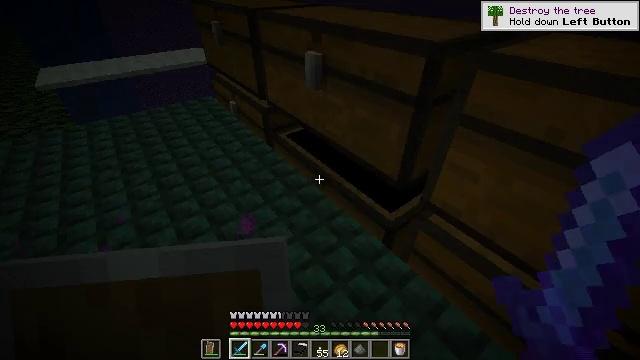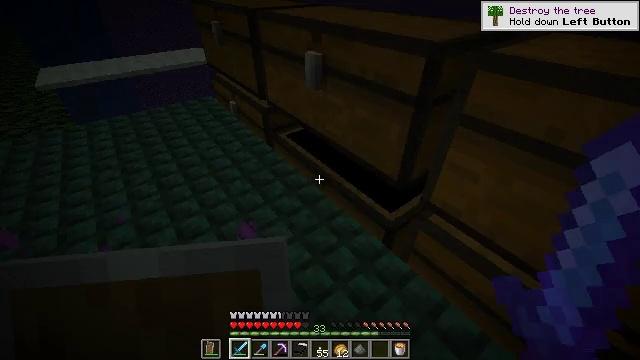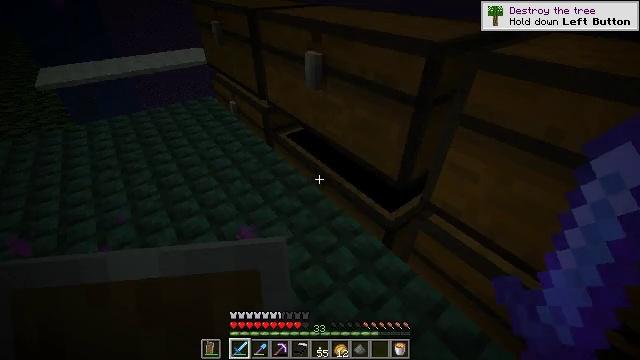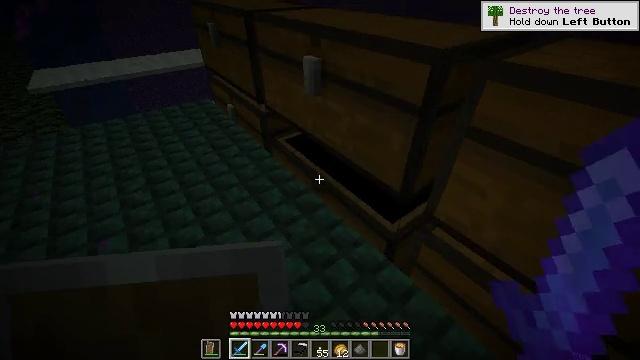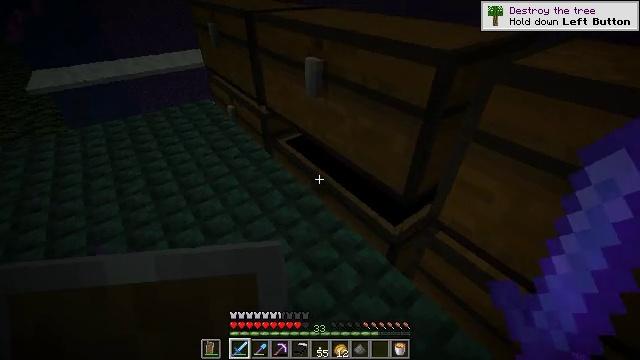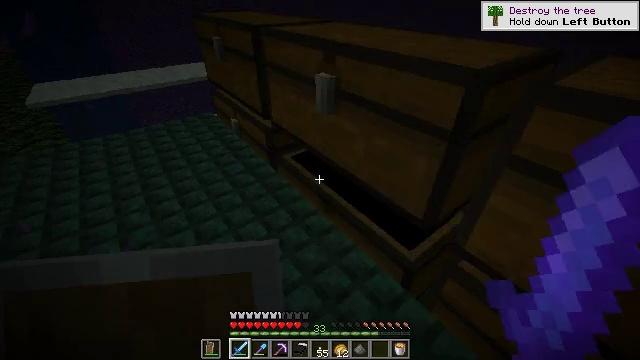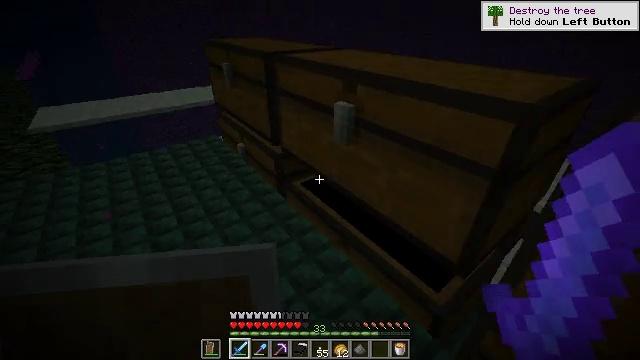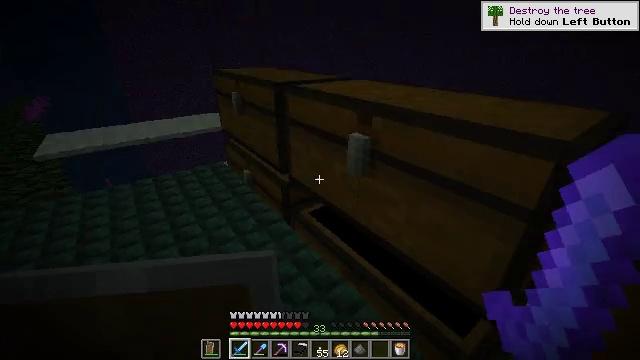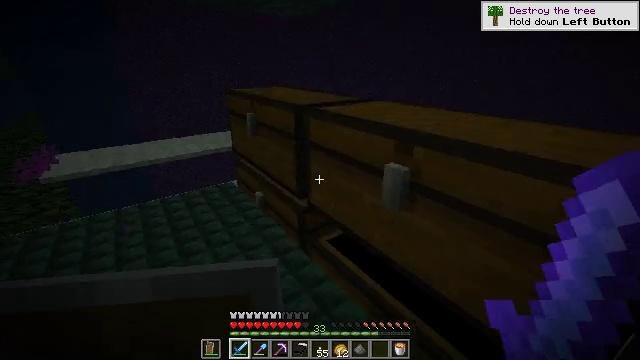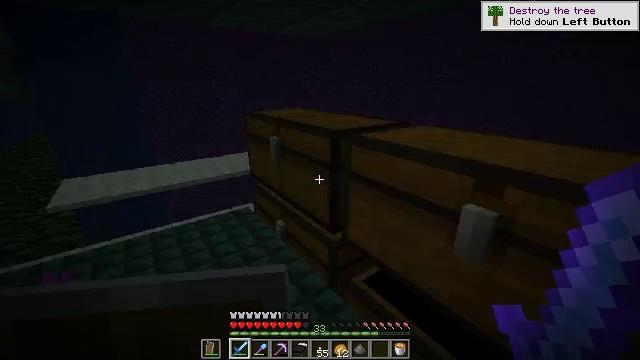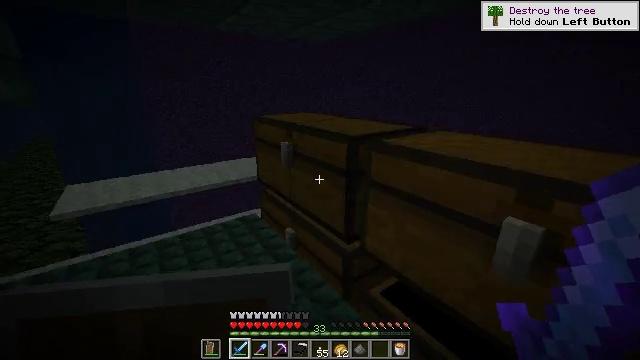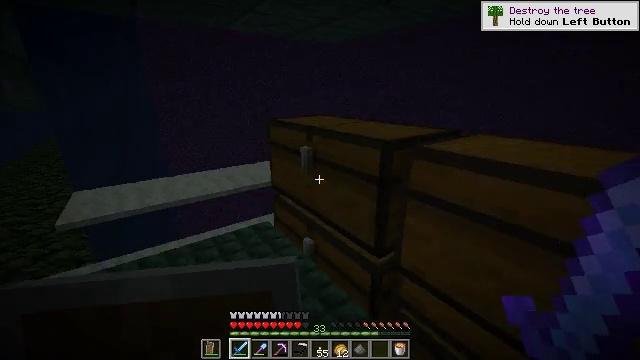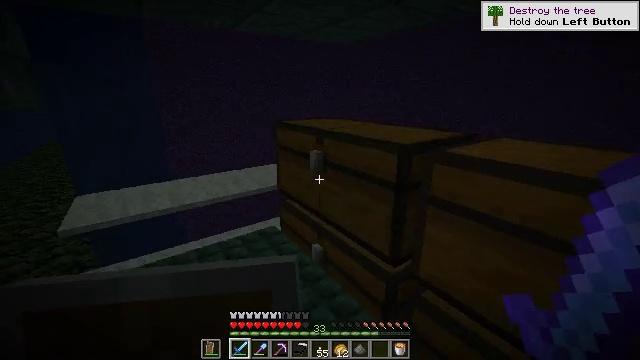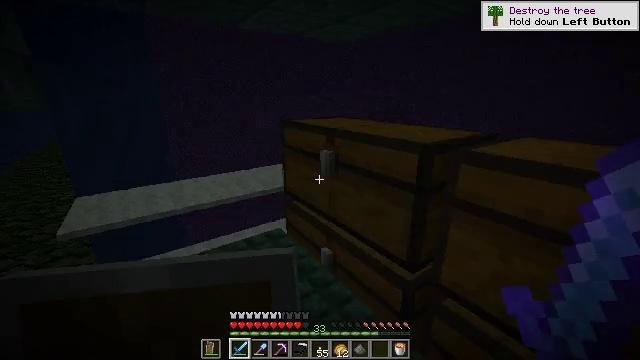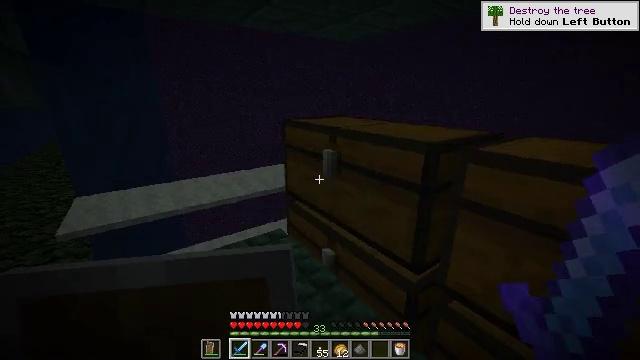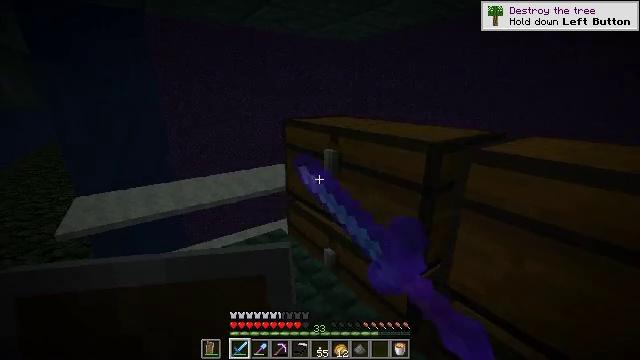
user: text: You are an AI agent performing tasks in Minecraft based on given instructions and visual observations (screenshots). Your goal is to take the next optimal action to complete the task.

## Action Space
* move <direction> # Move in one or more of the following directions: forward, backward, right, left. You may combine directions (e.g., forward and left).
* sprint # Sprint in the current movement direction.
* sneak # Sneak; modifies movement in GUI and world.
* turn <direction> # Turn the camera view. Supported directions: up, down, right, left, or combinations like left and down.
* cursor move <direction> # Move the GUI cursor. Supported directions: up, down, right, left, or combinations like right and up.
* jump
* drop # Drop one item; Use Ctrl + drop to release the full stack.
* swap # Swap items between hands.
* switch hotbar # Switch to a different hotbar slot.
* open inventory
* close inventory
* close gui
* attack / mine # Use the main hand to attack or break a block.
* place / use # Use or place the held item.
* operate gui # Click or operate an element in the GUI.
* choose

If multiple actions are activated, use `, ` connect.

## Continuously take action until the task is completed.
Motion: motion action
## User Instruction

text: Defeat an enderman.
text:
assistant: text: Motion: close gui
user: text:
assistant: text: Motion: open inventory
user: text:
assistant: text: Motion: move forward, open inventory
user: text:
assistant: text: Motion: move forward and move left
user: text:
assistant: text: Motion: move forward and move left, turn up
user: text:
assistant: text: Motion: move forward and move left, turn up
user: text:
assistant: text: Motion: move forward and move left, turn up
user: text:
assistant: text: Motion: move forward and move left, turn up
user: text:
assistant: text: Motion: move forward and move left, turn up
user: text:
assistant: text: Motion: move forward and move left
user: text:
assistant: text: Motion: move forward and move left
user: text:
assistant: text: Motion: no_op
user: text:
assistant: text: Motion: no_op
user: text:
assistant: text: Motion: use / place
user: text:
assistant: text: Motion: use / place
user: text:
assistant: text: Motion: use / place
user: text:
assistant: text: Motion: no_op
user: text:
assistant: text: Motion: no_op
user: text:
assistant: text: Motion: no_op
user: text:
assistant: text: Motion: no_op
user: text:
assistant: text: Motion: no_op
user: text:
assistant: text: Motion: close inventory
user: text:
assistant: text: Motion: close inventory
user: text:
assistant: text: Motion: close inventory
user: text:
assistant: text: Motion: turn right and down, close inventory
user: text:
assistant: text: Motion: turn right and down
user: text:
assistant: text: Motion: turn down
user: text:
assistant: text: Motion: no_op
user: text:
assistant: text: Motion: no_op
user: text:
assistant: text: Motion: no_op